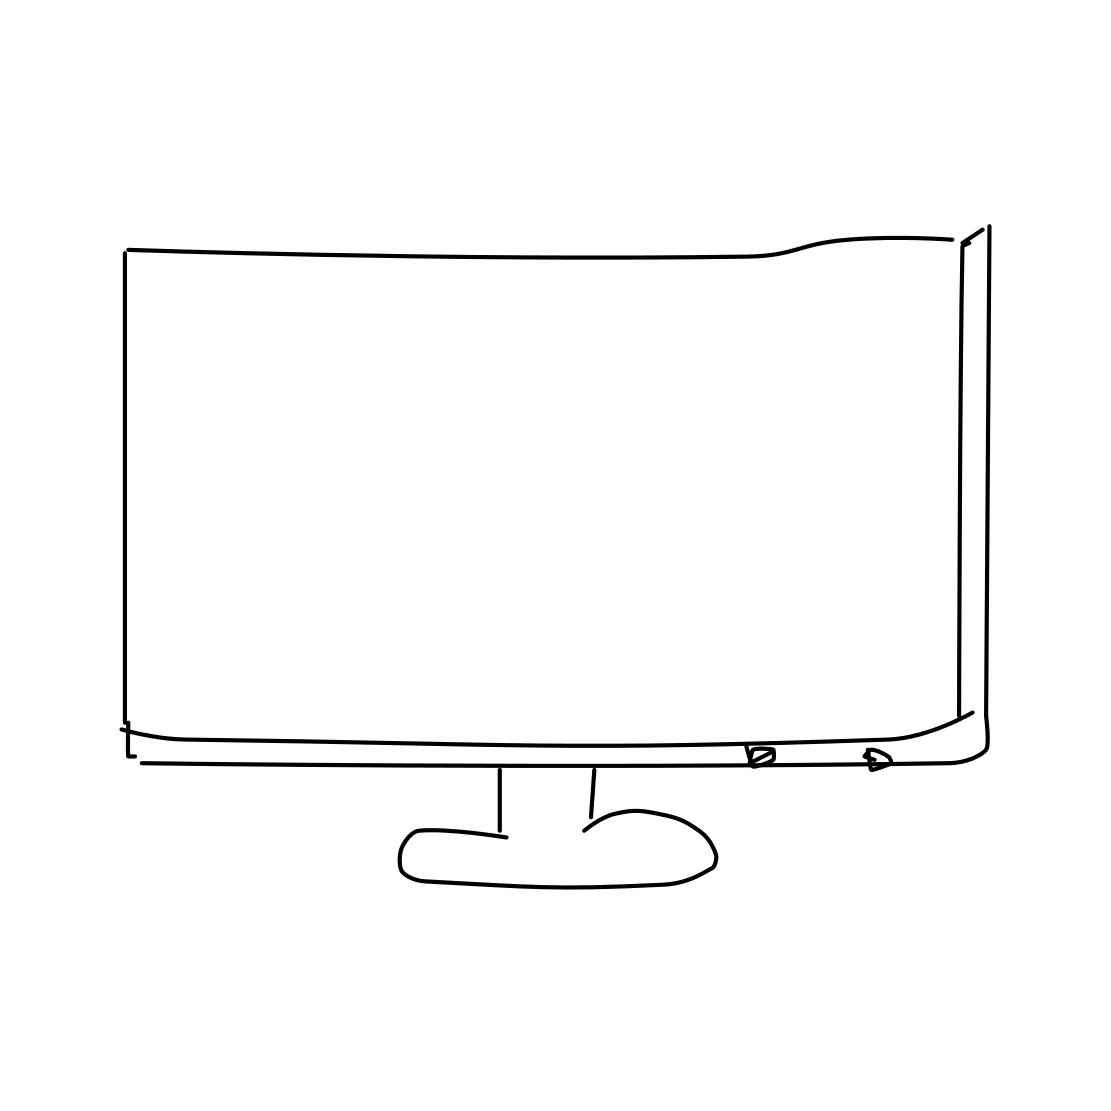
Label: tv